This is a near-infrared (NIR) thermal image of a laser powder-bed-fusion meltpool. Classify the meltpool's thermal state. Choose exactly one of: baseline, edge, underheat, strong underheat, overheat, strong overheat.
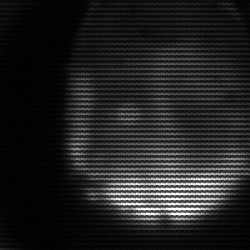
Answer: edge